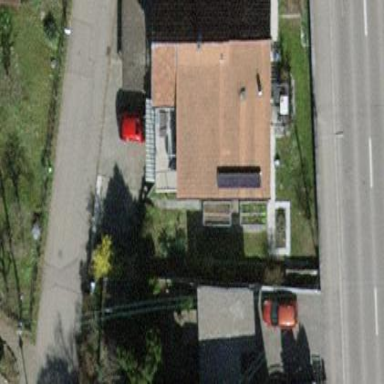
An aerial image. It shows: Detached building.